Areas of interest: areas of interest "Tiexingqiao Service Area"
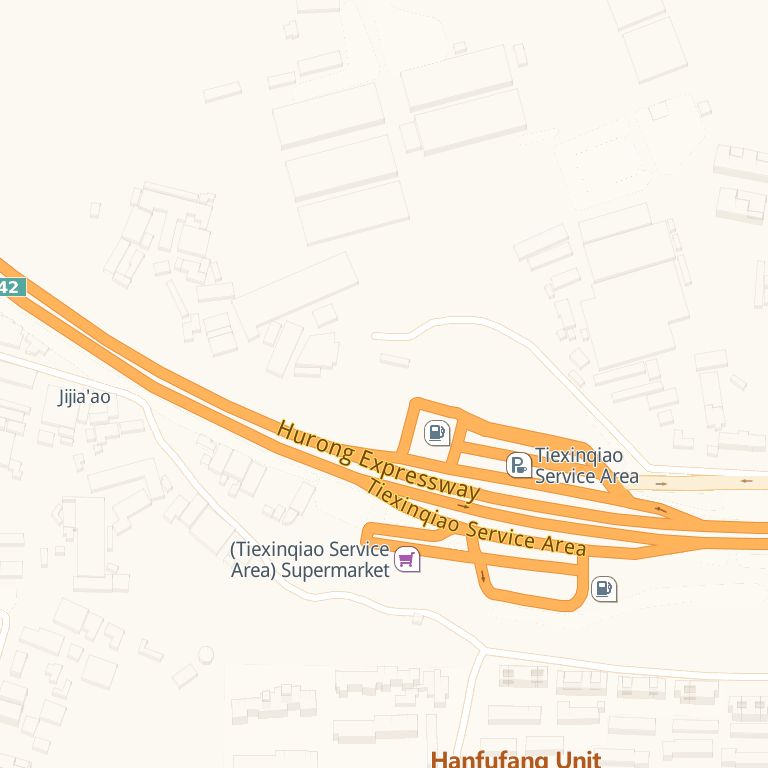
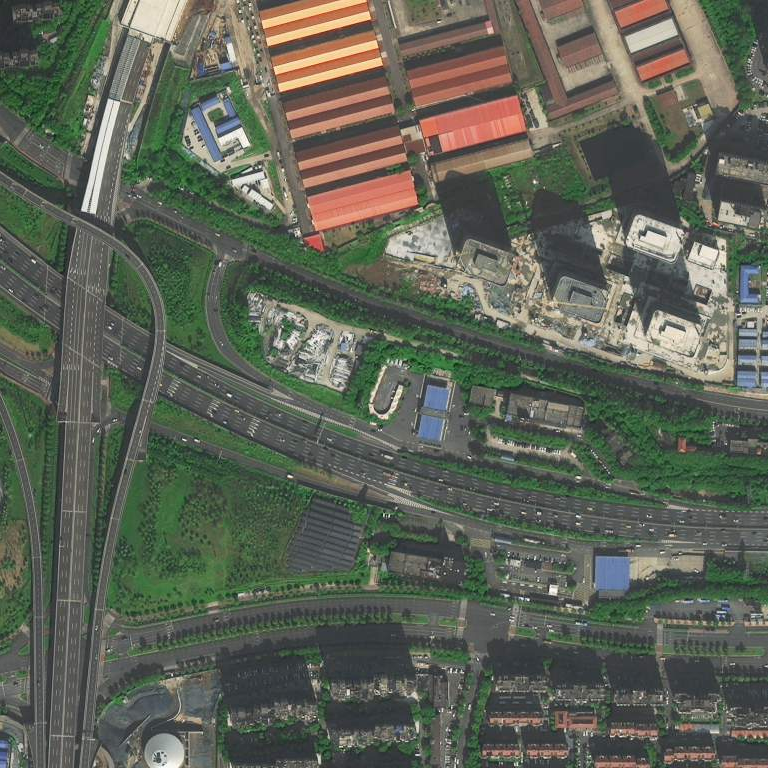